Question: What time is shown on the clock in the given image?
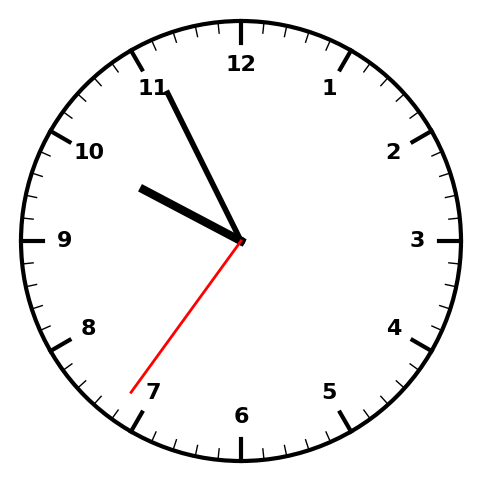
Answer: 09:55:36